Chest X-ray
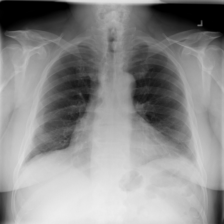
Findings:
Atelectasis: negative
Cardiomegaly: negative
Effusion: negative
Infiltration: negative
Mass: negative
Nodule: negative
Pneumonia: negative
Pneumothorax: negative
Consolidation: negative
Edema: negative
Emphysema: negative
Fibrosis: negative
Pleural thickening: negative
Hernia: negative